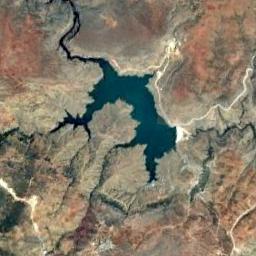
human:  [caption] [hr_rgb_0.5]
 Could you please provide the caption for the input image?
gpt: The dark blue lake lies in a mountainous area and the lake has some tributaries .

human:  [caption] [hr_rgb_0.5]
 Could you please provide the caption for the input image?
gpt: The ground is uneven around the lake .

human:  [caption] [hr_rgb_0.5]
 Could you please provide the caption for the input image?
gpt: An irregular blue-blue lake on a tan mountain .

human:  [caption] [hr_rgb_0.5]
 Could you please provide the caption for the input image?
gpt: There are green Spaces in the lake .

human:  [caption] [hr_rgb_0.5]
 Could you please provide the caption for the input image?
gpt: There are brown bare land and several rivers around the lake .